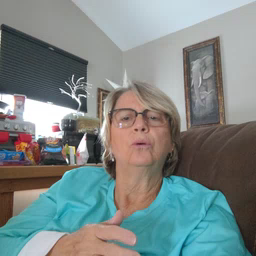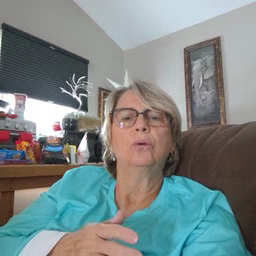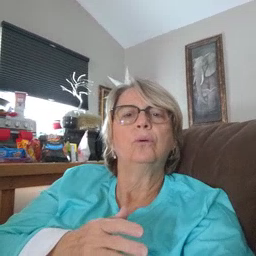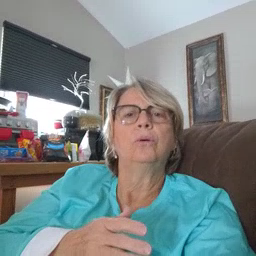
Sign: dryer